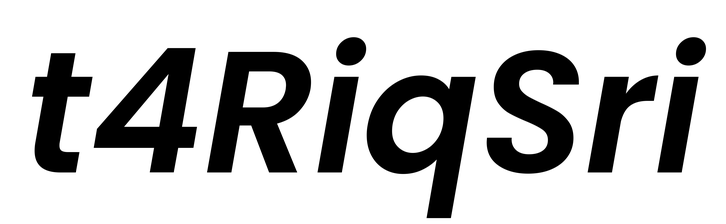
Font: Poppins-SemiBoldItalic